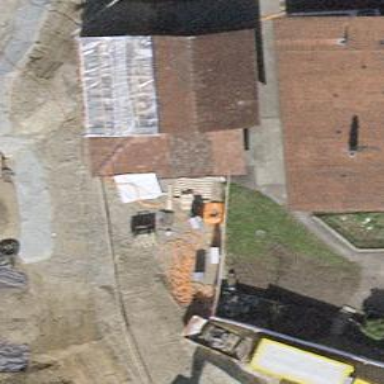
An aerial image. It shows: Shed.